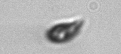
Label: Cryptophyta